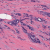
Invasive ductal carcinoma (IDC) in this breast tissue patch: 1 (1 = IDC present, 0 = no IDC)